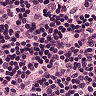
Metastatic tissue present: no